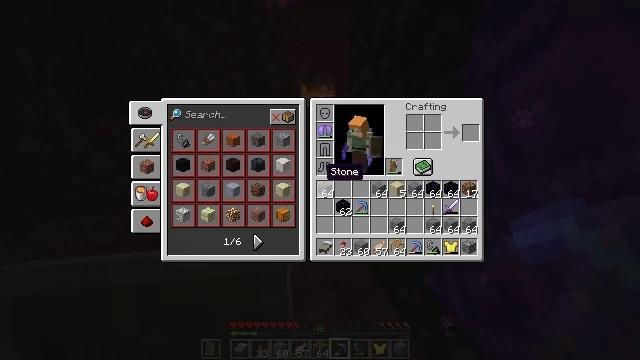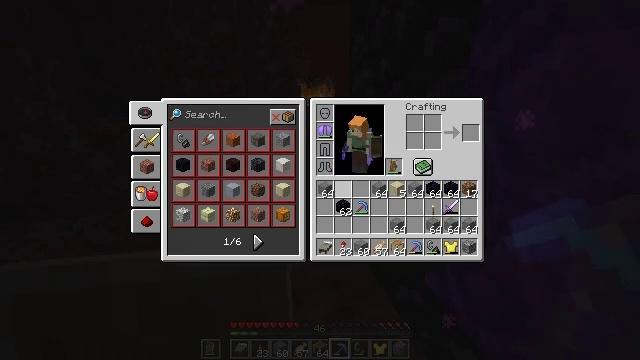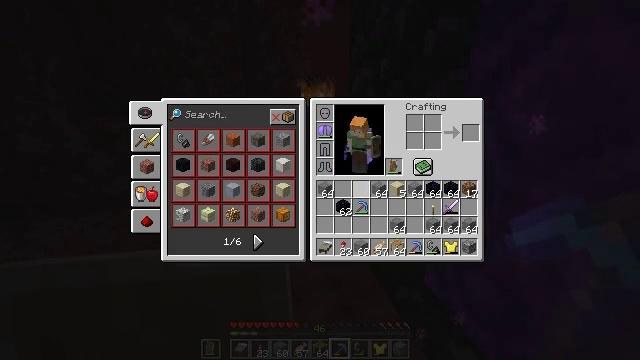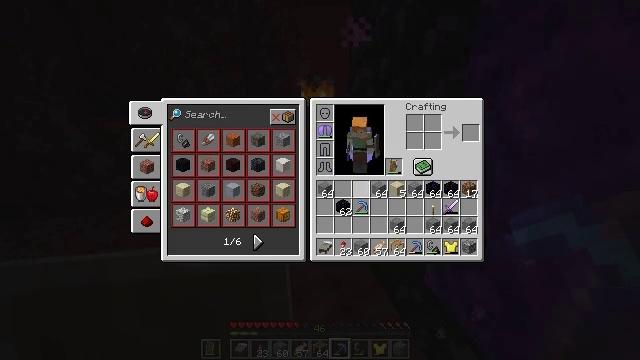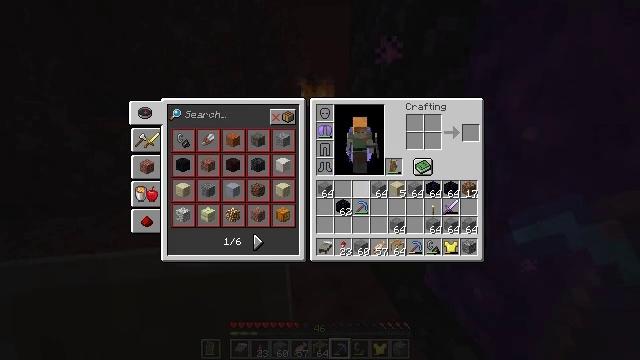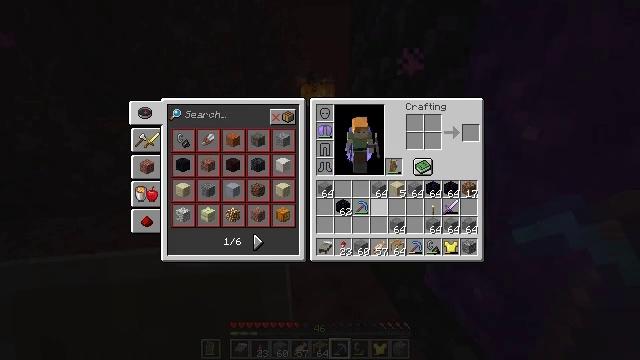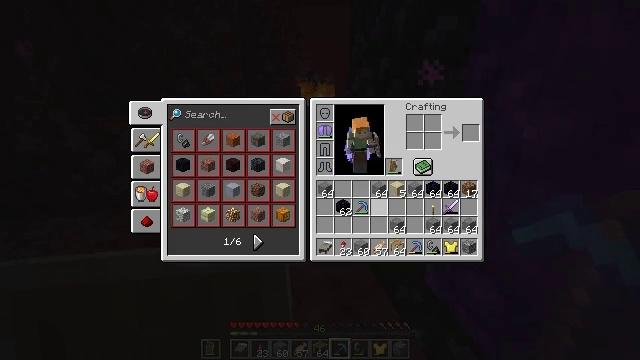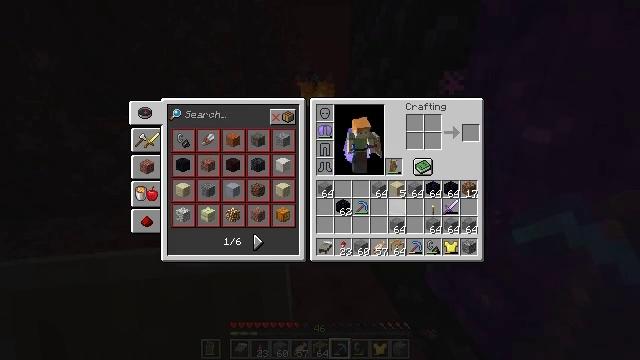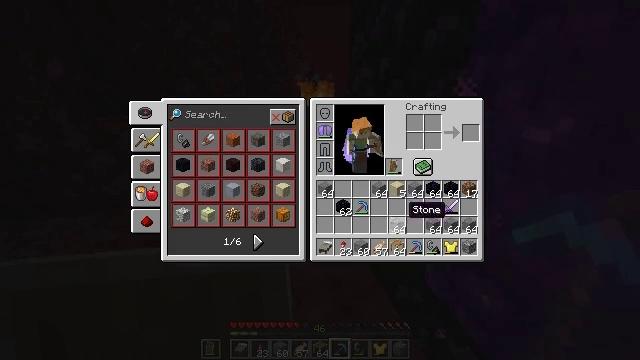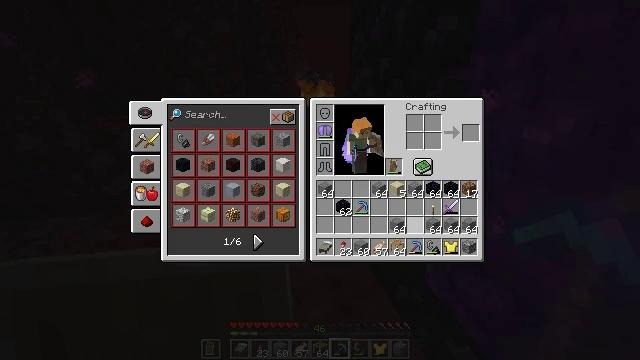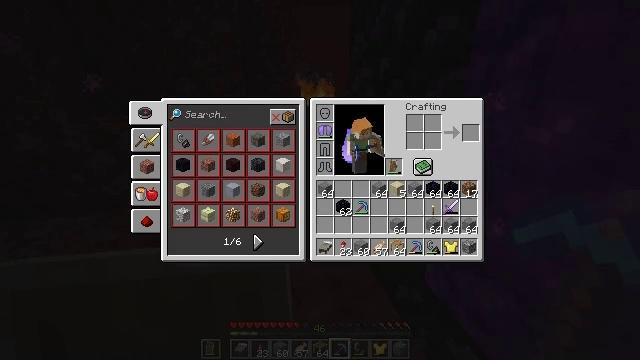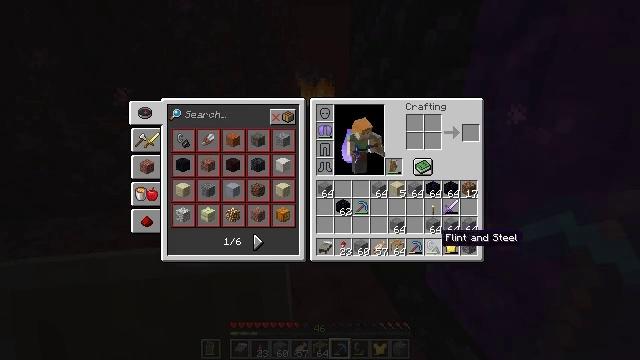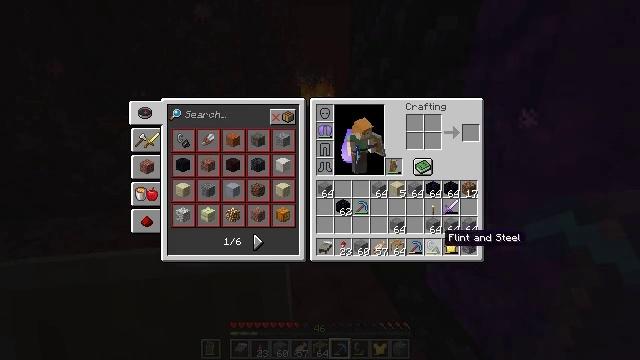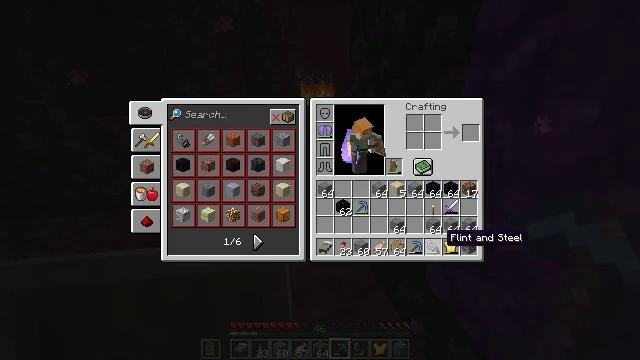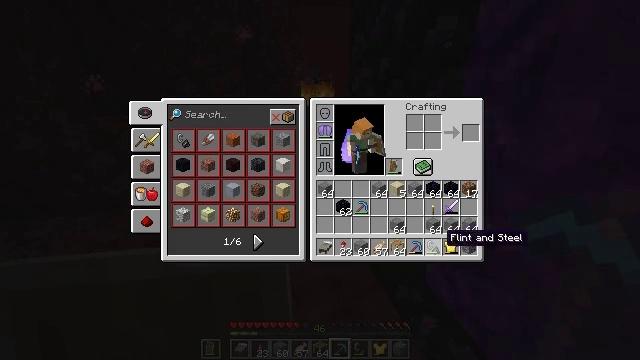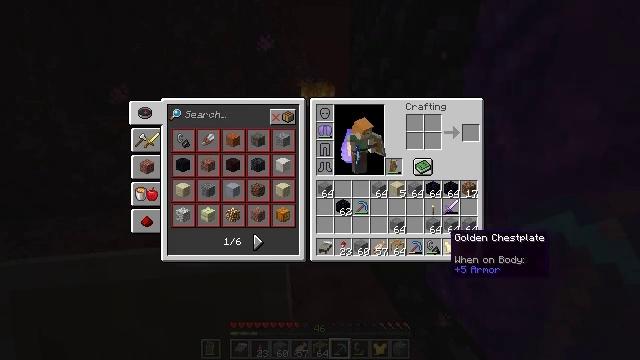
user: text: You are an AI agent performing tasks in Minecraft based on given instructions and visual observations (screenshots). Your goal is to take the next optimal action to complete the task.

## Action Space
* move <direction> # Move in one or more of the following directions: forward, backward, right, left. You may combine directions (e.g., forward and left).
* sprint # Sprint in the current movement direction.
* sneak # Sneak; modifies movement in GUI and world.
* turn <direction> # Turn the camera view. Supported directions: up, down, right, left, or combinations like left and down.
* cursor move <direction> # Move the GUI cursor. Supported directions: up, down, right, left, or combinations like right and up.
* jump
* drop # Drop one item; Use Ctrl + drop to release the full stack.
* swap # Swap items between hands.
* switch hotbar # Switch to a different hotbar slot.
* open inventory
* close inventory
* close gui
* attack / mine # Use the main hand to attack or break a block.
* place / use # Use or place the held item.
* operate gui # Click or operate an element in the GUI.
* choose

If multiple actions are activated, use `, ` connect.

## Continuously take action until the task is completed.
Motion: motion action
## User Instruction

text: Remove the fire source.
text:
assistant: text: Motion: cursor move right
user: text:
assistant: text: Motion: cursor move right
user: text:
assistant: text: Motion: cursor move right
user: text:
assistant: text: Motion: no_op
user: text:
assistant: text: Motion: cursor move right
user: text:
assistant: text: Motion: cursor move right
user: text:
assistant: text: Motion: sneak, cursor move right
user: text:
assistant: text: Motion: sneak, cursor move right
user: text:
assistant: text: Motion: sneak, cursor move right and down
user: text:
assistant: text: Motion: sneak, cursor move right
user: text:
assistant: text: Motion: sneak, cursor move right and down
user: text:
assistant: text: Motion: sneak
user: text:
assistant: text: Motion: sneak
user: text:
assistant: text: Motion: no_op
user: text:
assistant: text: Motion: no_op
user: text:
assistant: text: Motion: no_op
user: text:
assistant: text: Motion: no_op
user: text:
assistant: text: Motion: no_op
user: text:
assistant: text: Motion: no_op
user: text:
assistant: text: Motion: no_op
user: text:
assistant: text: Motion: no_op
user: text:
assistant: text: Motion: operate gui
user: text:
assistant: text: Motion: operate gui
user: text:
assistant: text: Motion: cursor move left and up
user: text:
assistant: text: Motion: cursor move left and up
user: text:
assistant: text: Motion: no_op
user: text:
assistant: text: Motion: cursor move left and up
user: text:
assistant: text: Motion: no_op
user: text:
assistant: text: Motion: no_op
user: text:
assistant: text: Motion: no_op